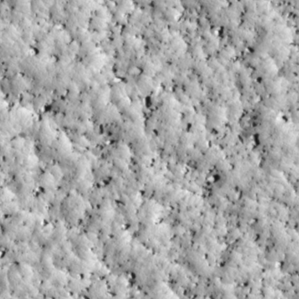
Label: non_frost